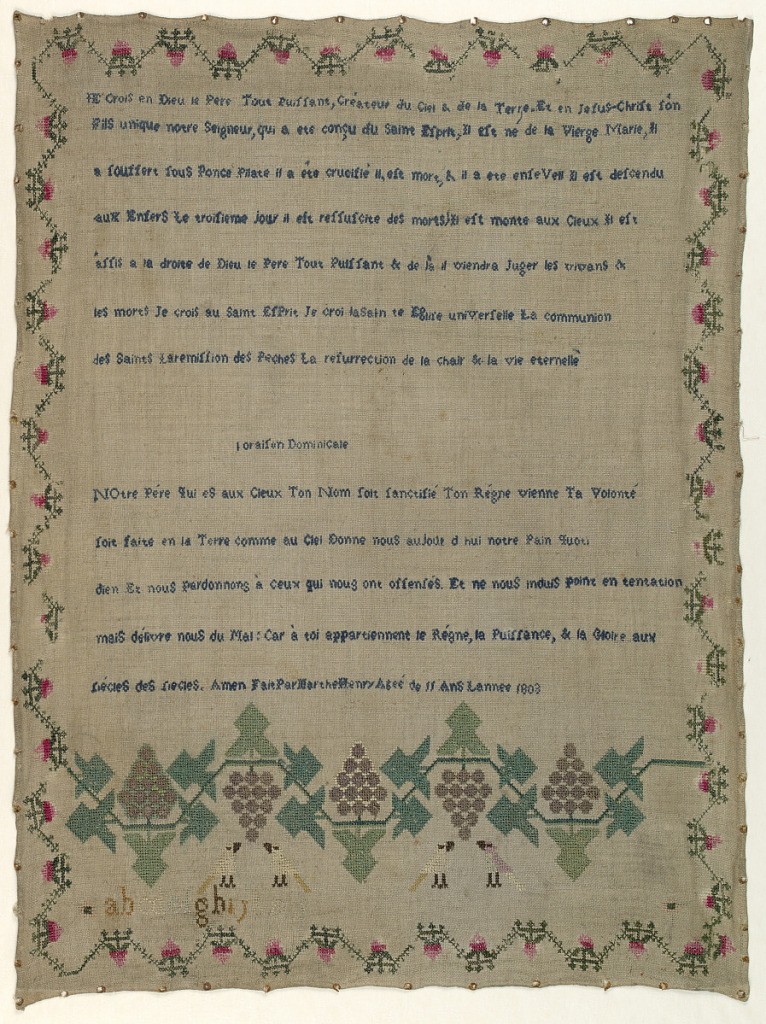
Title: Sampler
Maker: Marthe Henry
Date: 1803
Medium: silk, wool and linen embroidery on linen foundation Technique: counted cross stitch on plain weave foundation
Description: Two religious verses (The Apostle's Creed and the Lord's Prayer) in French within a border of reversing strawberries.  Band of reversing grapevines at the bottom.